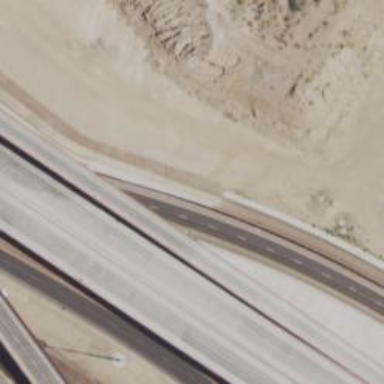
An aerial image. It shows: Primary highway.